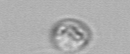
Label: Amoeba